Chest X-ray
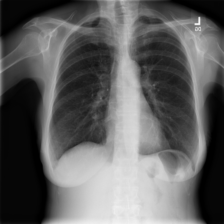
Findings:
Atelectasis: negative
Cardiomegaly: negative
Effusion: negative
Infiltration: negative
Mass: negative
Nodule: negative
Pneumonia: negative
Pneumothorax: negative
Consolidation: negative
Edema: negative
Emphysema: negative
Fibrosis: negative
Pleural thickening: negative
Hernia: negative